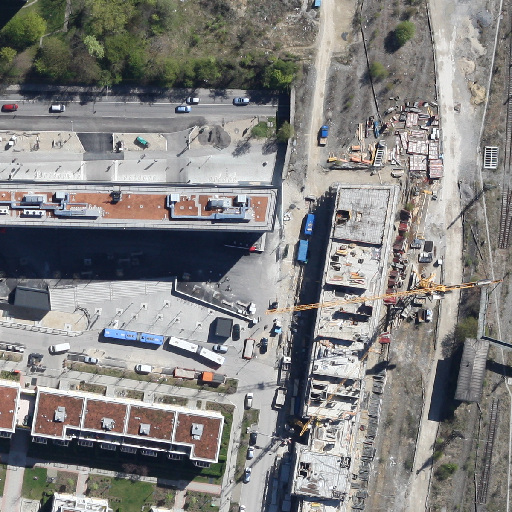
Referring expression: trailer on the road